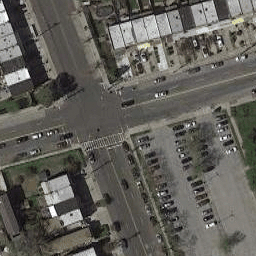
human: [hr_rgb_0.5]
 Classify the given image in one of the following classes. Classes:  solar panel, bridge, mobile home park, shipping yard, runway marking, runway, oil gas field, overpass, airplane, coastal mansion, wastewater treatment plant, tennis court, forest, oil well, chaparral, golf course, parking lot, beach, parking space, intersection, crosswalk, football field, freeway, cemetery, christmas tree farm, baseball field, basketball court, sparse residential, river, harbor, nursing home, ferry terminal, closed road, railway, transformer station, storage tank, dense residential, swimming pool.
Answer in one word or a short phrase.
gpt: intersection